Group 1:
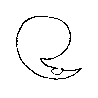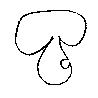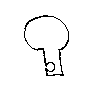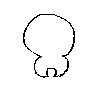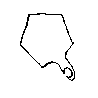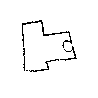
Group 2:
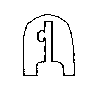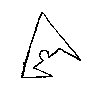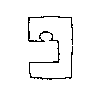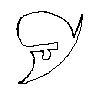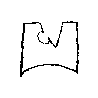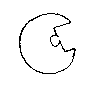
Rule separating the two groups: Indentation on protrusion vs. indentation on indentation.
Concepts: indentation, notch, protrusion
Author: Douglas R. Hofstadter